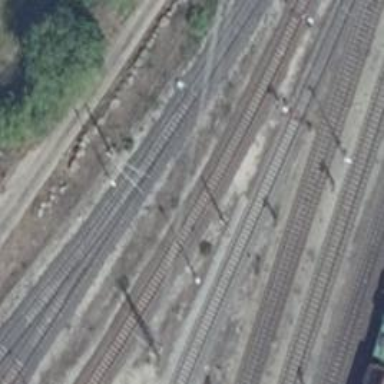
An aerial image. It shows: Railway switch.